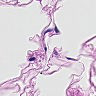
Metastatic tissue present: no